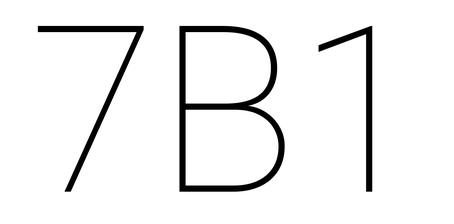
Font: Roboto_Thin